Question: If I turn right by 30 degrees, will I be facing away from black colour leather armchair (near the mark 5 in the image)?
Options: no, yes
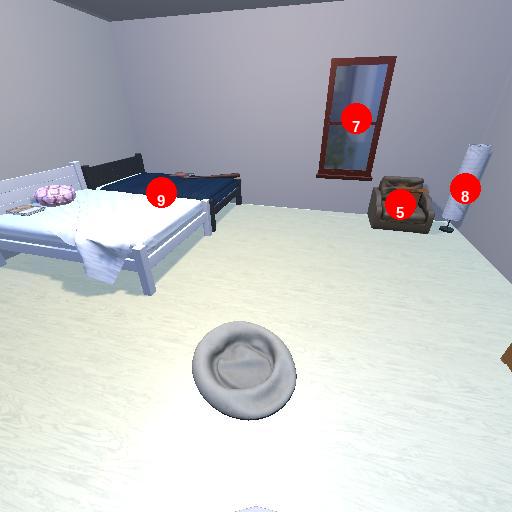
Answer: no